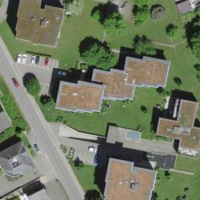
EUNIS habitat code: 55
Species observed at this site:
Eurydema oleracea
Leptoglossus occidentalis